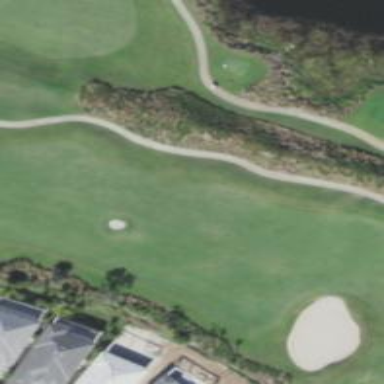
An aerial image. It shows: Golf hole.